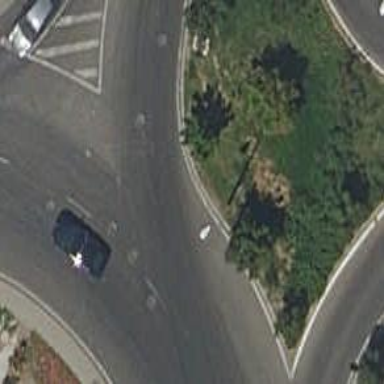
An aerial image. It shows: Secondary road leading to roundabout.